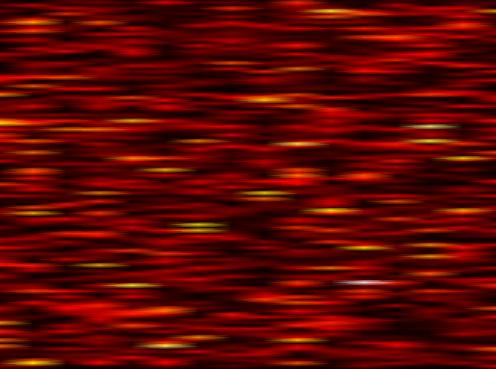
Label: WOLA